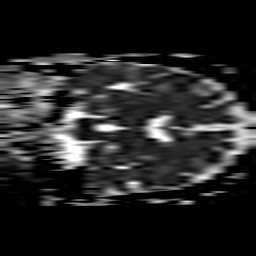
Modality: ADC
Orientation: coronal
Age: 85
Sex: female
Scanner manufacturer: philips
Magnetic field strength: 3 T
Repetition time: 3.078 s
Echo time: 0.076 s